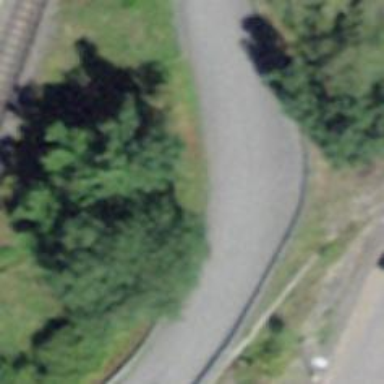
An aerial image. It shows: Passing place on the road.